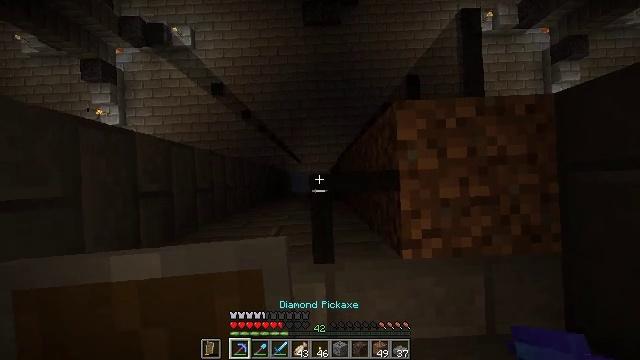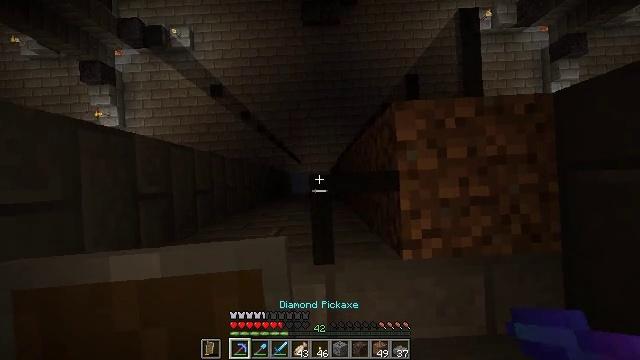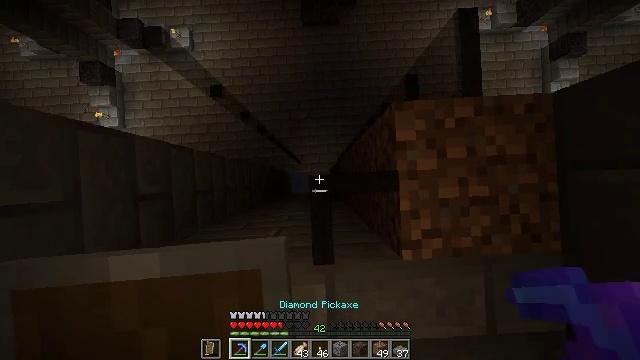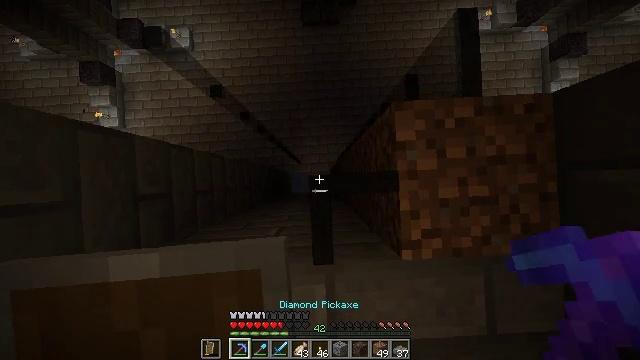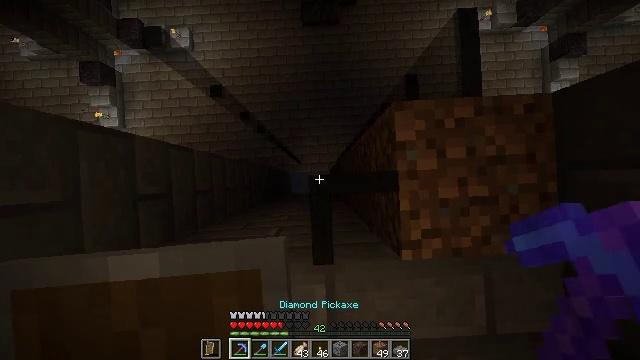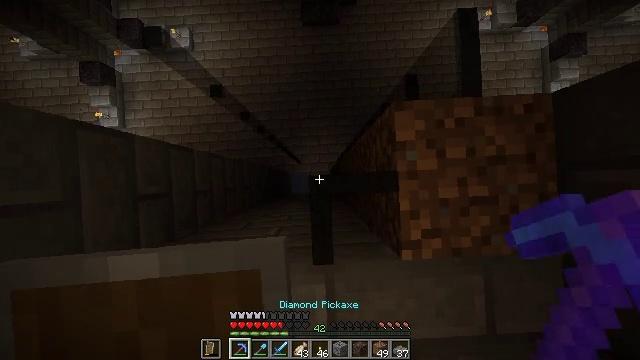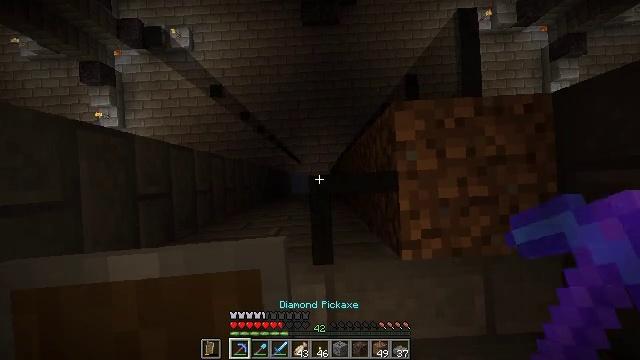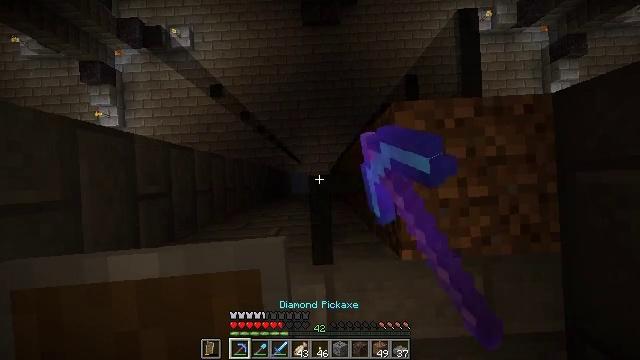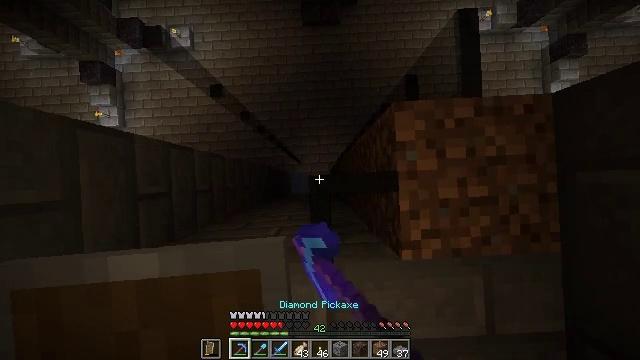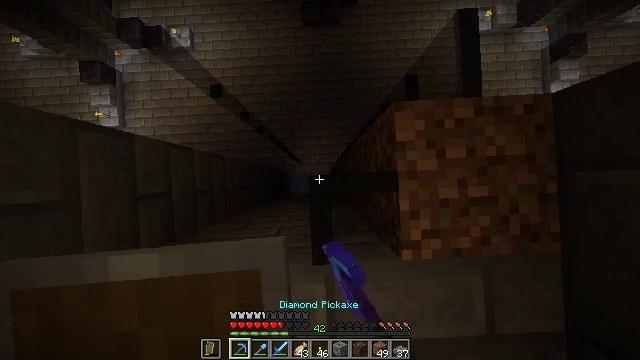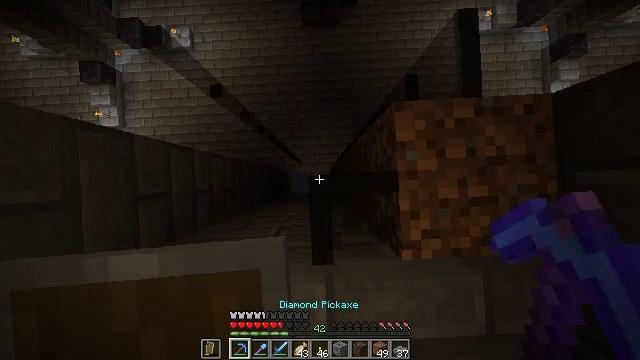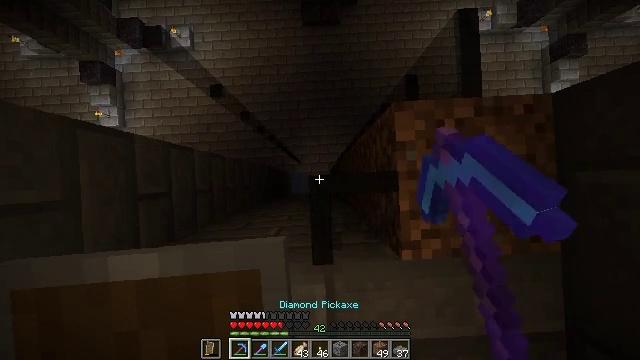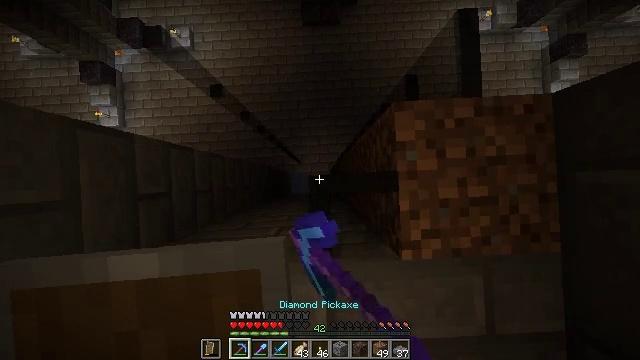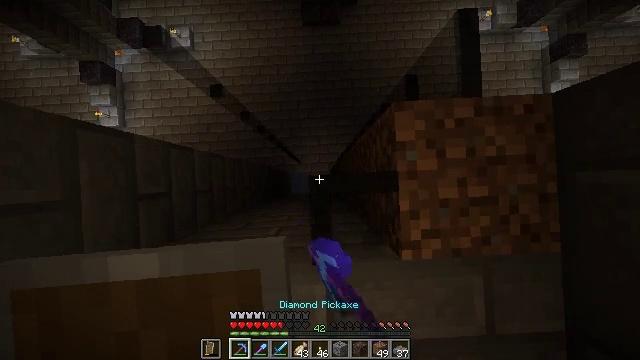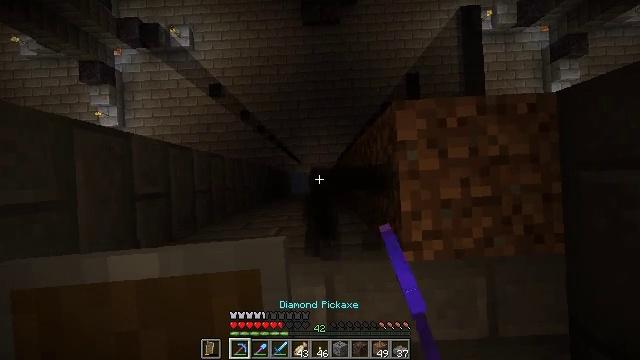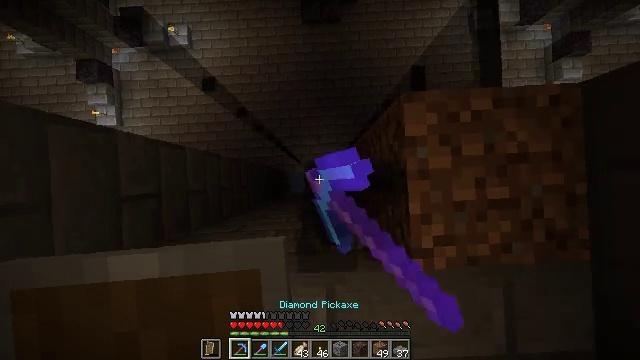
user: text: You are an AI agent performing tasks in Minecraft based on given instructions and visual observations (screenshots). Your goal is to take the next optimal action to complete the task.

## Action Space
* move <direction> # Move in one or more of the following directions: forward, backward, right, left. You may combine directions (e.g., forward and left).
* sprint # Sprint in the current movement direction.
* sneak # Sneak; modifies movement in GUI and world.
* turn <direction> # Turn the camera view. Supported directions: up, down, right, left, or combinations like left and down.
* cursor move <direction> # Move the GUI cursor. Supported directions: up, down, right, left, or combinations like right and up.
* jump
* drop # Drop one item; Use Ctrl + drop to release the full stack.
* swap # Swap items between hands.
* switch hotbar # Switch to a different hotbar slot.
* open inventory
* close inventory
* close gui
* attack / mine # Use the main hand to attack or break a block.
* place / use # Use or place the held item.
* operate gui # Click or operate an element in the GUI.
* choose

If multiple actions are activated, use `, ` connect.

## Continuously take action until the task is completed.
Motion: motion action
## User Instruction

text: Recycle the black stained glass pane.
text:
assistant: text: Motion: no_op
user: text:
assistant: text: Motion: no_op
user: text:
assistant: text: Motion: no_op
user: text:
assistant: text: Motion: no_op
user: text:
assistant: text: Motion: no_op
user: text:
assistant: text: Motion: attack / mine
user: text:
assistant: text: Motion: turn down, attack / mine
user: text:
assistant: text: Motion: turn down, attack / mine
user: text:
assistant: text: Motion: turn down, attack / mine
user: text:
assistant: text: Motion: attack / mine
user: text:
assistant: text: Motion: attack / mine
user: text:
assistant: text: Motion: attack / mine
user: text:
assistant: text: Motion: attack / mine
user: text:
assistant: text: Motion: attack / mine
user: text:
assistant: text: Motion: attack / mine
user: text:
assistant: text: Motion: attack / mine
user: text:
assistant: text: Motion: attack / mine
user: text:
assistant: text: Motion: no_op
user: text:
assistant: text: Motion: no_op